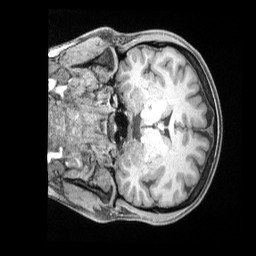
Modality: T1w
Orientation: coronal
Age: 34
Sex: female
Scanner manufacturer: siemens
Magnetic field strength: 3 T
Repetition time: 2 s
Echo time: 0.00211 s